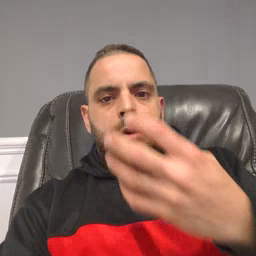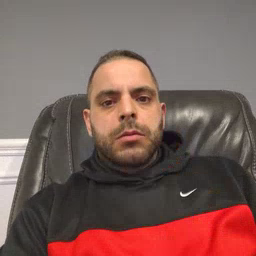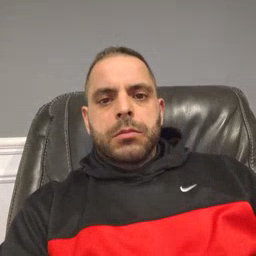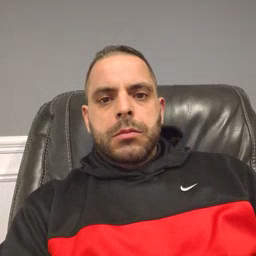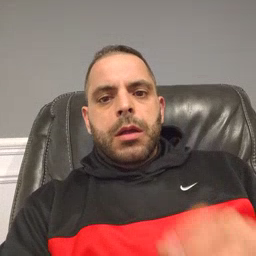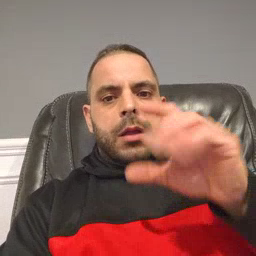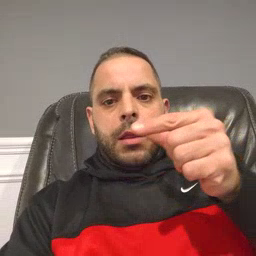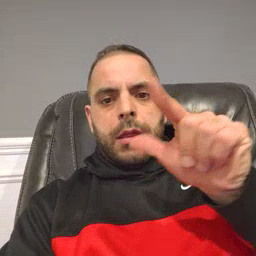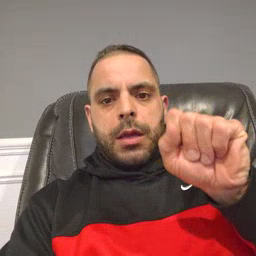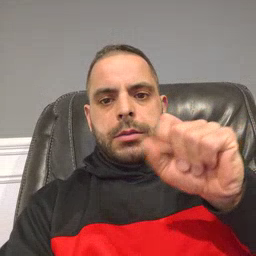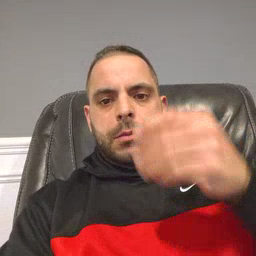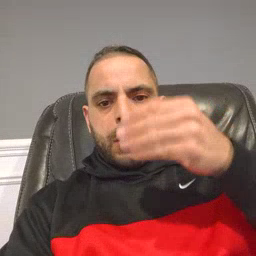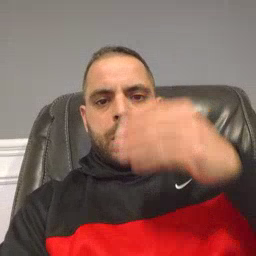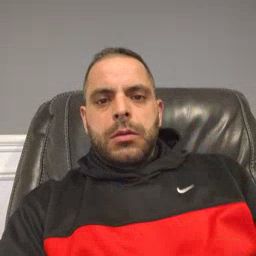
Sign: glasswindow